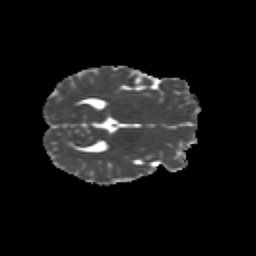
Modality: MD
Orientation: axial
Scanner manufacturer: siemens
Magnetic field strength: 3 T
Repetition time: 9.2 s
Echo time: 0.084 s